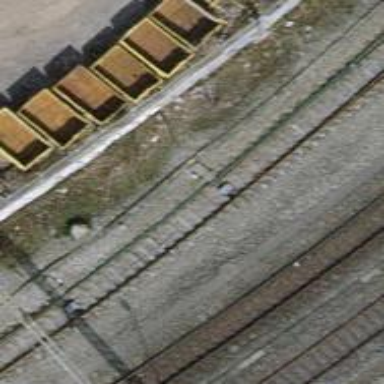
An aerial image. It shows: Railway switch.